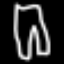
Label: pants